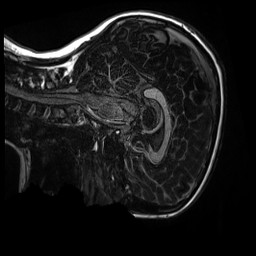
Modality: MP2RAGE
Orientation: sagittal
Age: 10
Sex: female
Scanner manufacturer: siemens
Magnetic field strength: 3 T
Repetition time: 4 s
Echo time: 0.00303 s